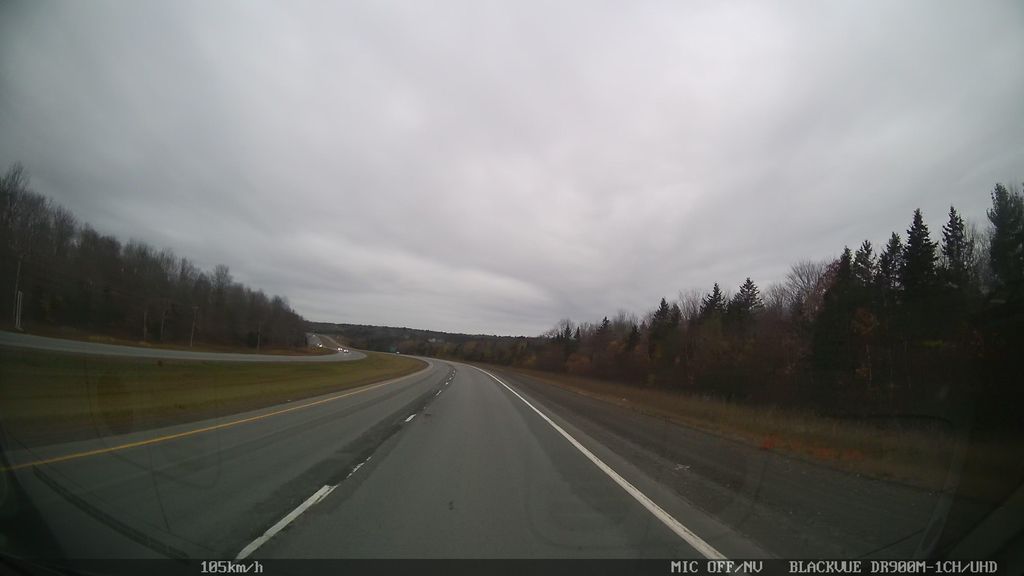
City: halifax